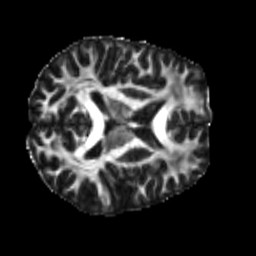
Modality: FA
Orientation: axial
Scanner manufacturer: siemens
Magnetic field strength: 3 T
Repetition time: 4 s
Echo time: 0.0594 s